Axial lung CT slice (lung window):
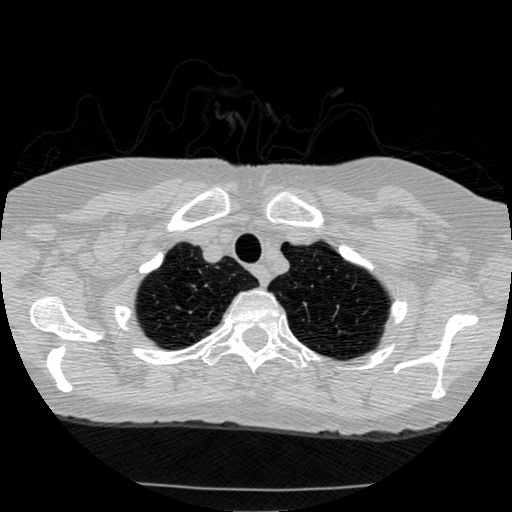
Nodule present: no